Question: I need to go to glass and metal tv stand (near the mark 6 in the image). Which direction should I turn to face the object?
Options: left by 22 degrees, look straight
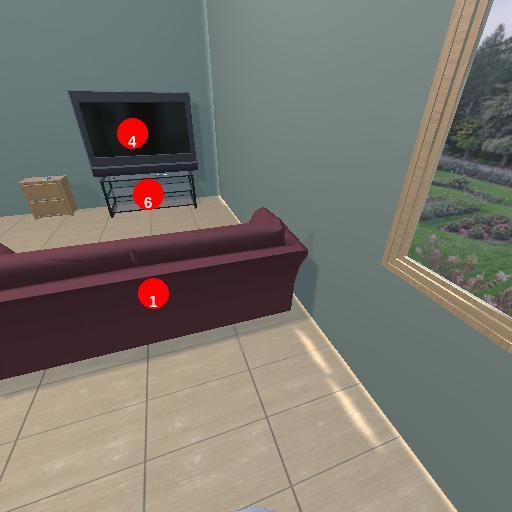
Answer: left by 22 degrees